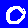
Digit: 0